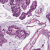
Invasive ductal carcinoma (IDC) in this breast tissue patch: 1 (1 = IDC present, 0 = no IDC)